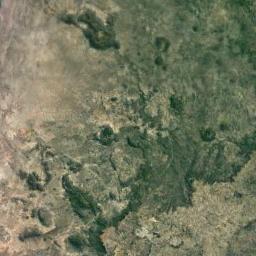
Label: mountain